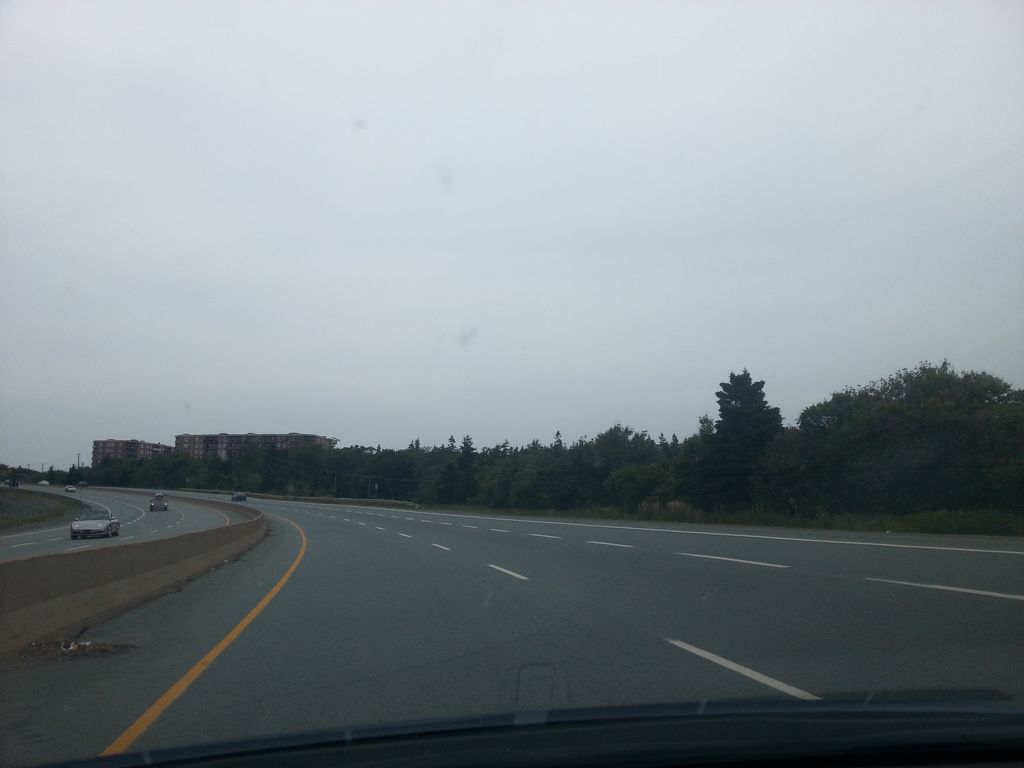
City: halifax